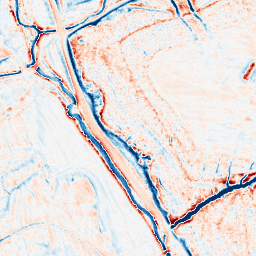
Category: edge_preserving
Decomposition family: anisotropic_diffusion
Decomposition parameters: iterations: 20
kappa: 10
gamma: 0.2
Upsampling method: bspline
Upsampling parameters: scale: 8
Upsampling scale: 8